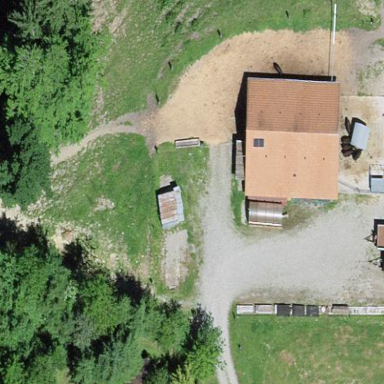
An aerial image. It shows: Farmyard area.